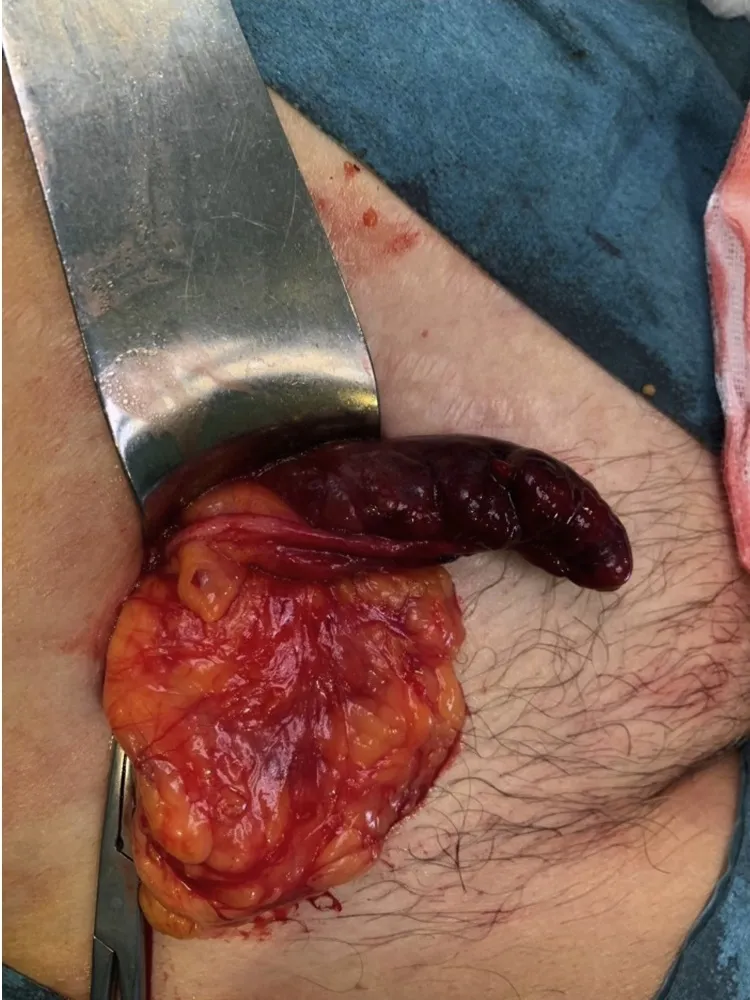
An isquemic appendix without signs of perforation was found inside the hernia sac.
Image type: medical_photograph (other_medical_photograph)